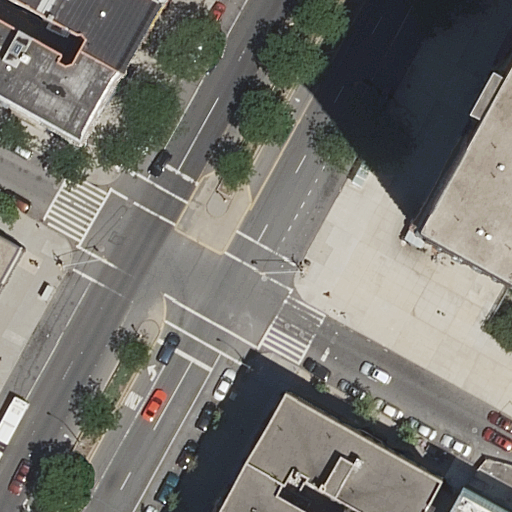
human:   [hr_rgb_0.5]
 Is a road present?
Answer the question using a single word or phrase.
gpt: yes

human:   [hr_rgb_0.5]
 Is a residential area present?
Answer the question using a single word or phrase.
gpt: yes

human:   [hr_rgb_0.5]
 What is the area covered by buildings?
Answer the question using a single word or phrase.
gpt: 6924m2

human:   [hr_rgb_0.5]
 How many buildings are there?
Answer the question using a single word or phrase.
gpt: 8

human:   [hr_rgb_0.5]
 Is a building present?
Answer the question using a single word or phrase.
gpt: yes

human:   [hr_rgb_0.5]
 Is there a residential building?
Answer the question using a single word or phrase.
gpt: yes

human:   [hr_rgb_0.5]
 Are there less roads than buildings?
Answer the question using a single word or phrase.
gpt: yes

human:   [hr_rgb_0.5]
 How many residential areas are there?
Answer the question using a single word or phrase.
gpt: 1

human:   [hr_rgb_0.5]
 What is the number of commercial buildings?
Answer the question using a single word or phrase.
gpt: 0

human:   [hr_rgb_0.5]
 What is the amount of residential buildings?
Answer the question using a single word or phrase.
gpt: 8

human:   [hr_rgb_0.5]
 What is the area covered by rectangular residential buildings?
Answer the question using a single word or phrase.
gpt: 5209m2

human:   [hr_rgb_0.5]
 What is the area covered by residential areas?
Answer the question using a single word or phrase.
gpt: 10264m2

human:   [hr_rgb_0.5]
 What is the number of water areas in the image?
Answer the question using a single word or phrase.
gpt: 0

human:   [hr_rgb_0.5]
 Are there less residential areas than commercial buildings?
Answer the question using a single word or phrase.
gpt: no

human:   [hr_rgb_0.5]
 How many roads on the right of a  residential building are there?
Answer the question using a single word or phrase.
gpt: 7

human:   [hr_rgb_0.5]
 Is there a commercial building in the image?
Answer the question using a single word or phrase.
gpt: no

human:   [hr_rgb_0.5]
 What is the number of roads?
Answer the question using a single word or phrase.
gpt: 7

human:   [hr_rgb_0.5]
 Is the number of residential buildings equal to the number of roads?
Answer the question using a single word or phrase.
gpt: no

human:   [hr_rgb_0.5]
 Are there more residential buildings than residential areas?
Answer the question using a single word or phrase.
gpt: yes

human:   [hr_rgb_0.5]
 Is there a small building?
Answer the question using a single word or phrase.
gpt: yes

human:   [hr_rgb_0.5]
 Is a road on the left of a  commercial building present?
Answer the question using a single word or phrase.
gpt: no

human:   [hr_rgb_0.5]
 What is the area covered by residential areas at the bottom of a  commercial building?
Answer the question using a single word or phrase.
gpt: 0m2

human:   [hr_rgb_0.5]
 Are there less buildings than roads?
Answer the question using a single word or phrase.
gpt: no

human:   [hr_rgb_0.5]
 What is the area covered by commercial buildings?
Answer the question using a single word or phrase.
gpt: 0m2

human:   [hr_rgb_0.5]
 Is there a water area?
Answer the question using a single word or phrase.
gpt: no

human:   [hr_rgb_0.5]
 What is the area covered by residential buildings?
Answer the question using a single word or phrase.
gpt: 6924m2

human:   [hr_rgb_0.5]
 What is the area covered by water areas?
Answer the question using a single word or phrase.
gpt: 0m2

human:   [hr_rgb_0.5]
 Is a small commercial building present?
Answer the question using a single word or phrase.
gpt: no

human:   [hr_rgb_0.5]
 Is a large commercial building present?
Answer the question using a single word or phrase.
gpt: no

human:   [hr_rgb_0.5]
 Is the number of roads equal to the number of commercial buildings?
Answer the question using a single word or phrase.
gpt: no

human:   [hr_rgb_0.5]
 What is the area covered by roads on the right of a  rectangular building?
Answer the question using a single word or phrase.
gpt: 0m2

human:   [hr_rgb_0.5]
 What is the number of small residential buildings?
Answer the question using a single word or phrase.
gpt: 3

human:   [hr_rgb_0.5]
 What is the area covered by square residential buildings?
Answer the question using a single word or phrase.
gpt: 0m2

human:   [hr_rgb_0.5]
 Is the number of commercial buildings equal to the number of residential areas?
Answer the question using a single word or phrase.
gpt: no

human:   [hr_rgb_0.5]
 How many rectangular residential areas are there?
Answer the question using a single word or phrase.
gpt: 1

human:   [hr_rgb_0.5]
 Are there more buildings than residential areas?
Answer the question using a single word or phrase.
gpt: yes

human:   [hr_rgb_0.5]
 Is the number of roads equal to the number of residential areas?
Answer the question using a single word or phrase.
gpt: no

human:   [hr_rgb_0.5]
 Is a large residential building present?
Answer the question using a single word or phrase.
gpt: yes

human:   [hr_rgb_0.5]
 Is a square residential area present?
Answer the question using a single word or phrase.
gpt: no

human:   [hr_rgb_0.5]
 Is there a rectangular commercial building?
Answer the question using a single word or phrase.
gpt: no

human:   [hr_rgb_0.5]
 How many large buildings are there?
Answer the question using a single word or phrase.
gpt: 2

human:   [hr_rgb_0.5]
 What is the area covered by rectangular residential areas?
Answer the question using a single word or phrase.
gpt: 10264m2

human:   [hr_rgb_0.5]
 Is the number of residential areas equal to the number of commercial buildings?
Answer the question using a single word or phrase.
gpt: no

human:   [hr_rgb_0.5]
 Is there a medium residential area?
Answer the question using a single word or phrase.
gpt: no

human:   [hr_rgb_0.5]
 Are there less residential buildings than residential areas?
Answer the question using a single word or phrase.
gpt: no

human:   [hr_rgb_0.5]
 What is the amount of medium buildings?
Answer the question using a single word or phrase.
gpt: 3

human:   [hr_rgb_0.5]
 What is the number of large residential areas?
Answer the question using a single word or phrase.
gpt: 1

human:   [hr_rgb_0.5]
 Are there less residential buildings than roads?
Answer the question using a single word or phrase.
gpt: no

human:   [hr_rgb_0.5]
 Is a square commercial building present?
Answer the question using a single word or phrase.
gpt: no

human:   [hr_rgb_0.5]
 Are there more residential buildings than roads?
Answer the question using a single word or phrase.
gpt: yes

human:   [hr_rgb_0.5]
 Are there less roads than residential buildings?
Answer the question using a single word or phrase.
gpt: yes

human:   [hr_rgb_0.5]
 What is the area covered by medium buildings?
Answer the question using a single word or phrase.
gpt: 1189m2

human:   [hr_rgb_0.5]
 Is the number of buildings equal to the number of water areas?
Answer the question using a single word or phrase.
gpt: no

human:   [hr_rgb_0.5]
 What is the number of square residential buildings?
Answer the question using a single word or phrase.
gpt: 0

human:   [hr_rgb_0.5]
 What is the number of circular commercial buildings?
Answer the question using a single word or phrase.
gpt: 0

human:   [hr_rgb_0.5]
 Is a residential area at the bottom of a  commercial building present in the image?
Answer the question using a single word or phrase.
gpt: no

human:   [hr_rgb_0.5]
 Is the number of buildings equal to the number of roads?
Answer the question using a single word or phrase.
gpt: no

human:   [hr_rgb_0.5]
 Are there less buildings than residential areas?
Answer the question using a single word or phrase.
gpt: no

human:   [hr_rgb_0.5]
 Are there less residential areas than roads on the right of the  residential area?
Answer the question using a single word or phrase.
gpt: no

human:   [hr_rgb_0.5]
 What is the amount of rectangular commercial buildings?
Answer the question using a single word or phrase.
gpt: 0

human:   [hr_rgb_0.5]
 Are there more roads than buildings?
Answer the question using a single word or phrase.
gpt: no

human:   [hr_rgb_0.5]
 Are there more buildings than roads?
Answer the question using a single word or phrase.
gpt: yes

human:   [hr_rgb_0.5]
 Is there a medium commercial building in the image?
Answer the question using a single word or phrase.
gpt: no

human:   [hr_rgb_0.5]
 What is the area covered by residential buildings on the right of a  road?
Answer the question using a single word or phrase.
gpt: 5525m2